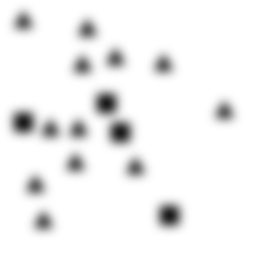
Squares: 4
Triangles: 12
Stars: 0
Total shapes: 16